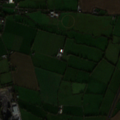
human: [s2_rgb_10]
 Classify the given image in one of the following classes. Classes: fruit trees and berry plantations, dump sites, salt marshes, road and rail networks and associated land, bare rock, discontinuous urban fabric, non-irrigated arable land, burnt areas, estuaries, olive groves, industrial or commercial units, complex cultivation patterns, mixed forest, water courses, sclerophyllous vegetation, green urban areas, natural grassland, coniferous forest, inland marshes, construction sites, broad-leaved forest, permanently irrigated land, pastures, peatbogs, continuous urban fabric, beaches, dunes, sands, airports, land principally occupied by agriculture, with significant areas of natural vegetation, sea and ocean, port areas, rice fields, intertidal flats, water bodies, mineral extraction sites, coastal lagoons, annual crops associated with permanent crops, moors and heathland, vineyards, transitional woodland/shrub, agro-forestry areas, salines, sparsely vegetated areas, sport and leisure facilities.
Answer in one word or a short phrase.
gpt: non-irrigated arable land, pastures